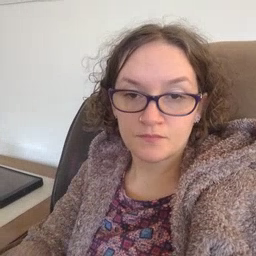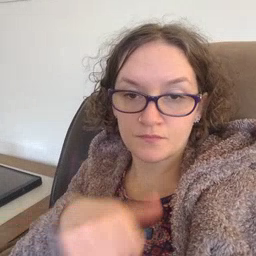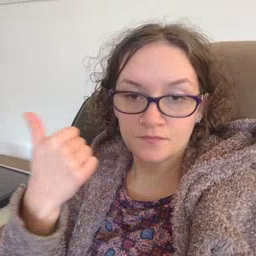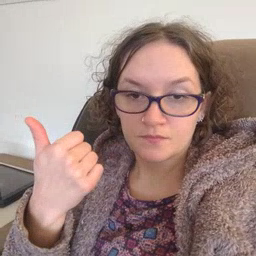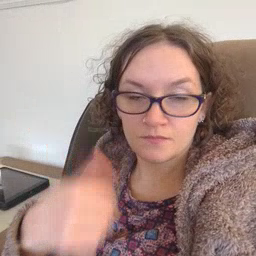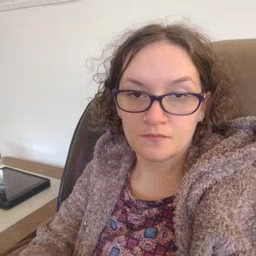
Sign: another